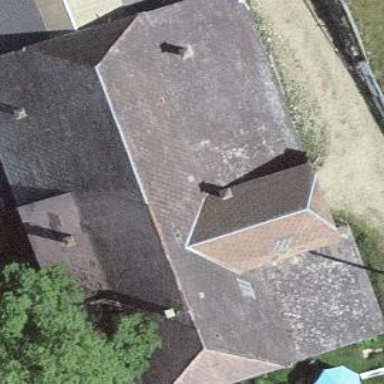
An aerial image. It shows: Farm building.